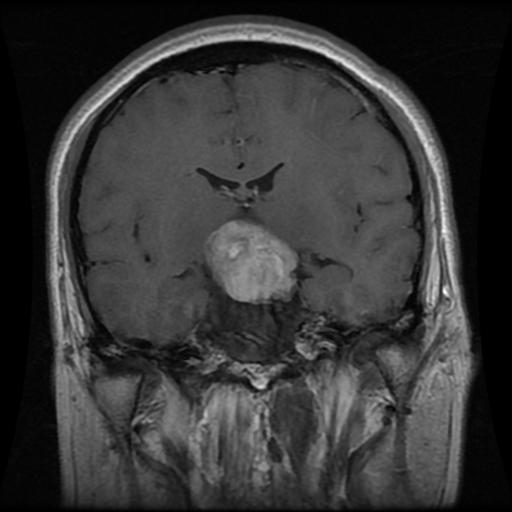
Label: pituitary